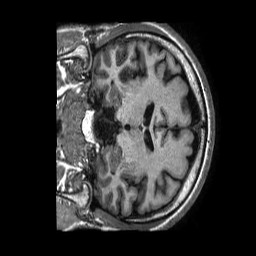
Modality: T1w
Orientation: coronal
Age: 52
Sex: male
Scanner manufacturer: philips
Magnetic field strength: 1.5 T
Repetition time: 0.008289 s
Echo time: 0.003799 s